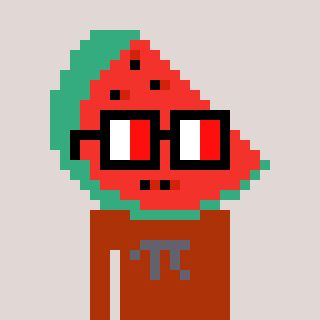
a pixel art character with square glasses with black frames and red eyes, a watermelon-shaped head and a hotbrown-colored body on a warm background